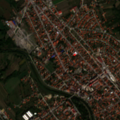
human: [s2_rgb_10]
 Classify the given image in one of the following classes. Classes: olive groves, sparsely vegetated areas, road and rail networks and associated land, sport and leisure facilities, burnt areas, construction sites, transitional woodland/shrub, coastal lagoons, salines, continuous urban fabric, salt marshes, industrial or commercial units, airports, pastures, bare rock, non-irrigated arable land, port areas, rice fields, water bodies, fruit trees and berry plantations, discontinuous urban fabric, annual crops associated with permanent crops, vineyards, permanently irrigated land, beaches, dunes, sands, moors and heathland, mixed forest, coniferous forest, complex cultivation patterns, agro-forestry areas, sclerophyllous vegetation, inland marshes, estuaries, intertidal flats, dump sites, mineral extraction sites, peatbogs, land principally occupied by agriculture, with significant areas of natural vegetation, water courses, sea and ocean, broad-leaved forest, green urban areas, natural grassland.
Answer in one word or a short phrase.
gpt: discontinuous urban fabric, complex cultivation patterns